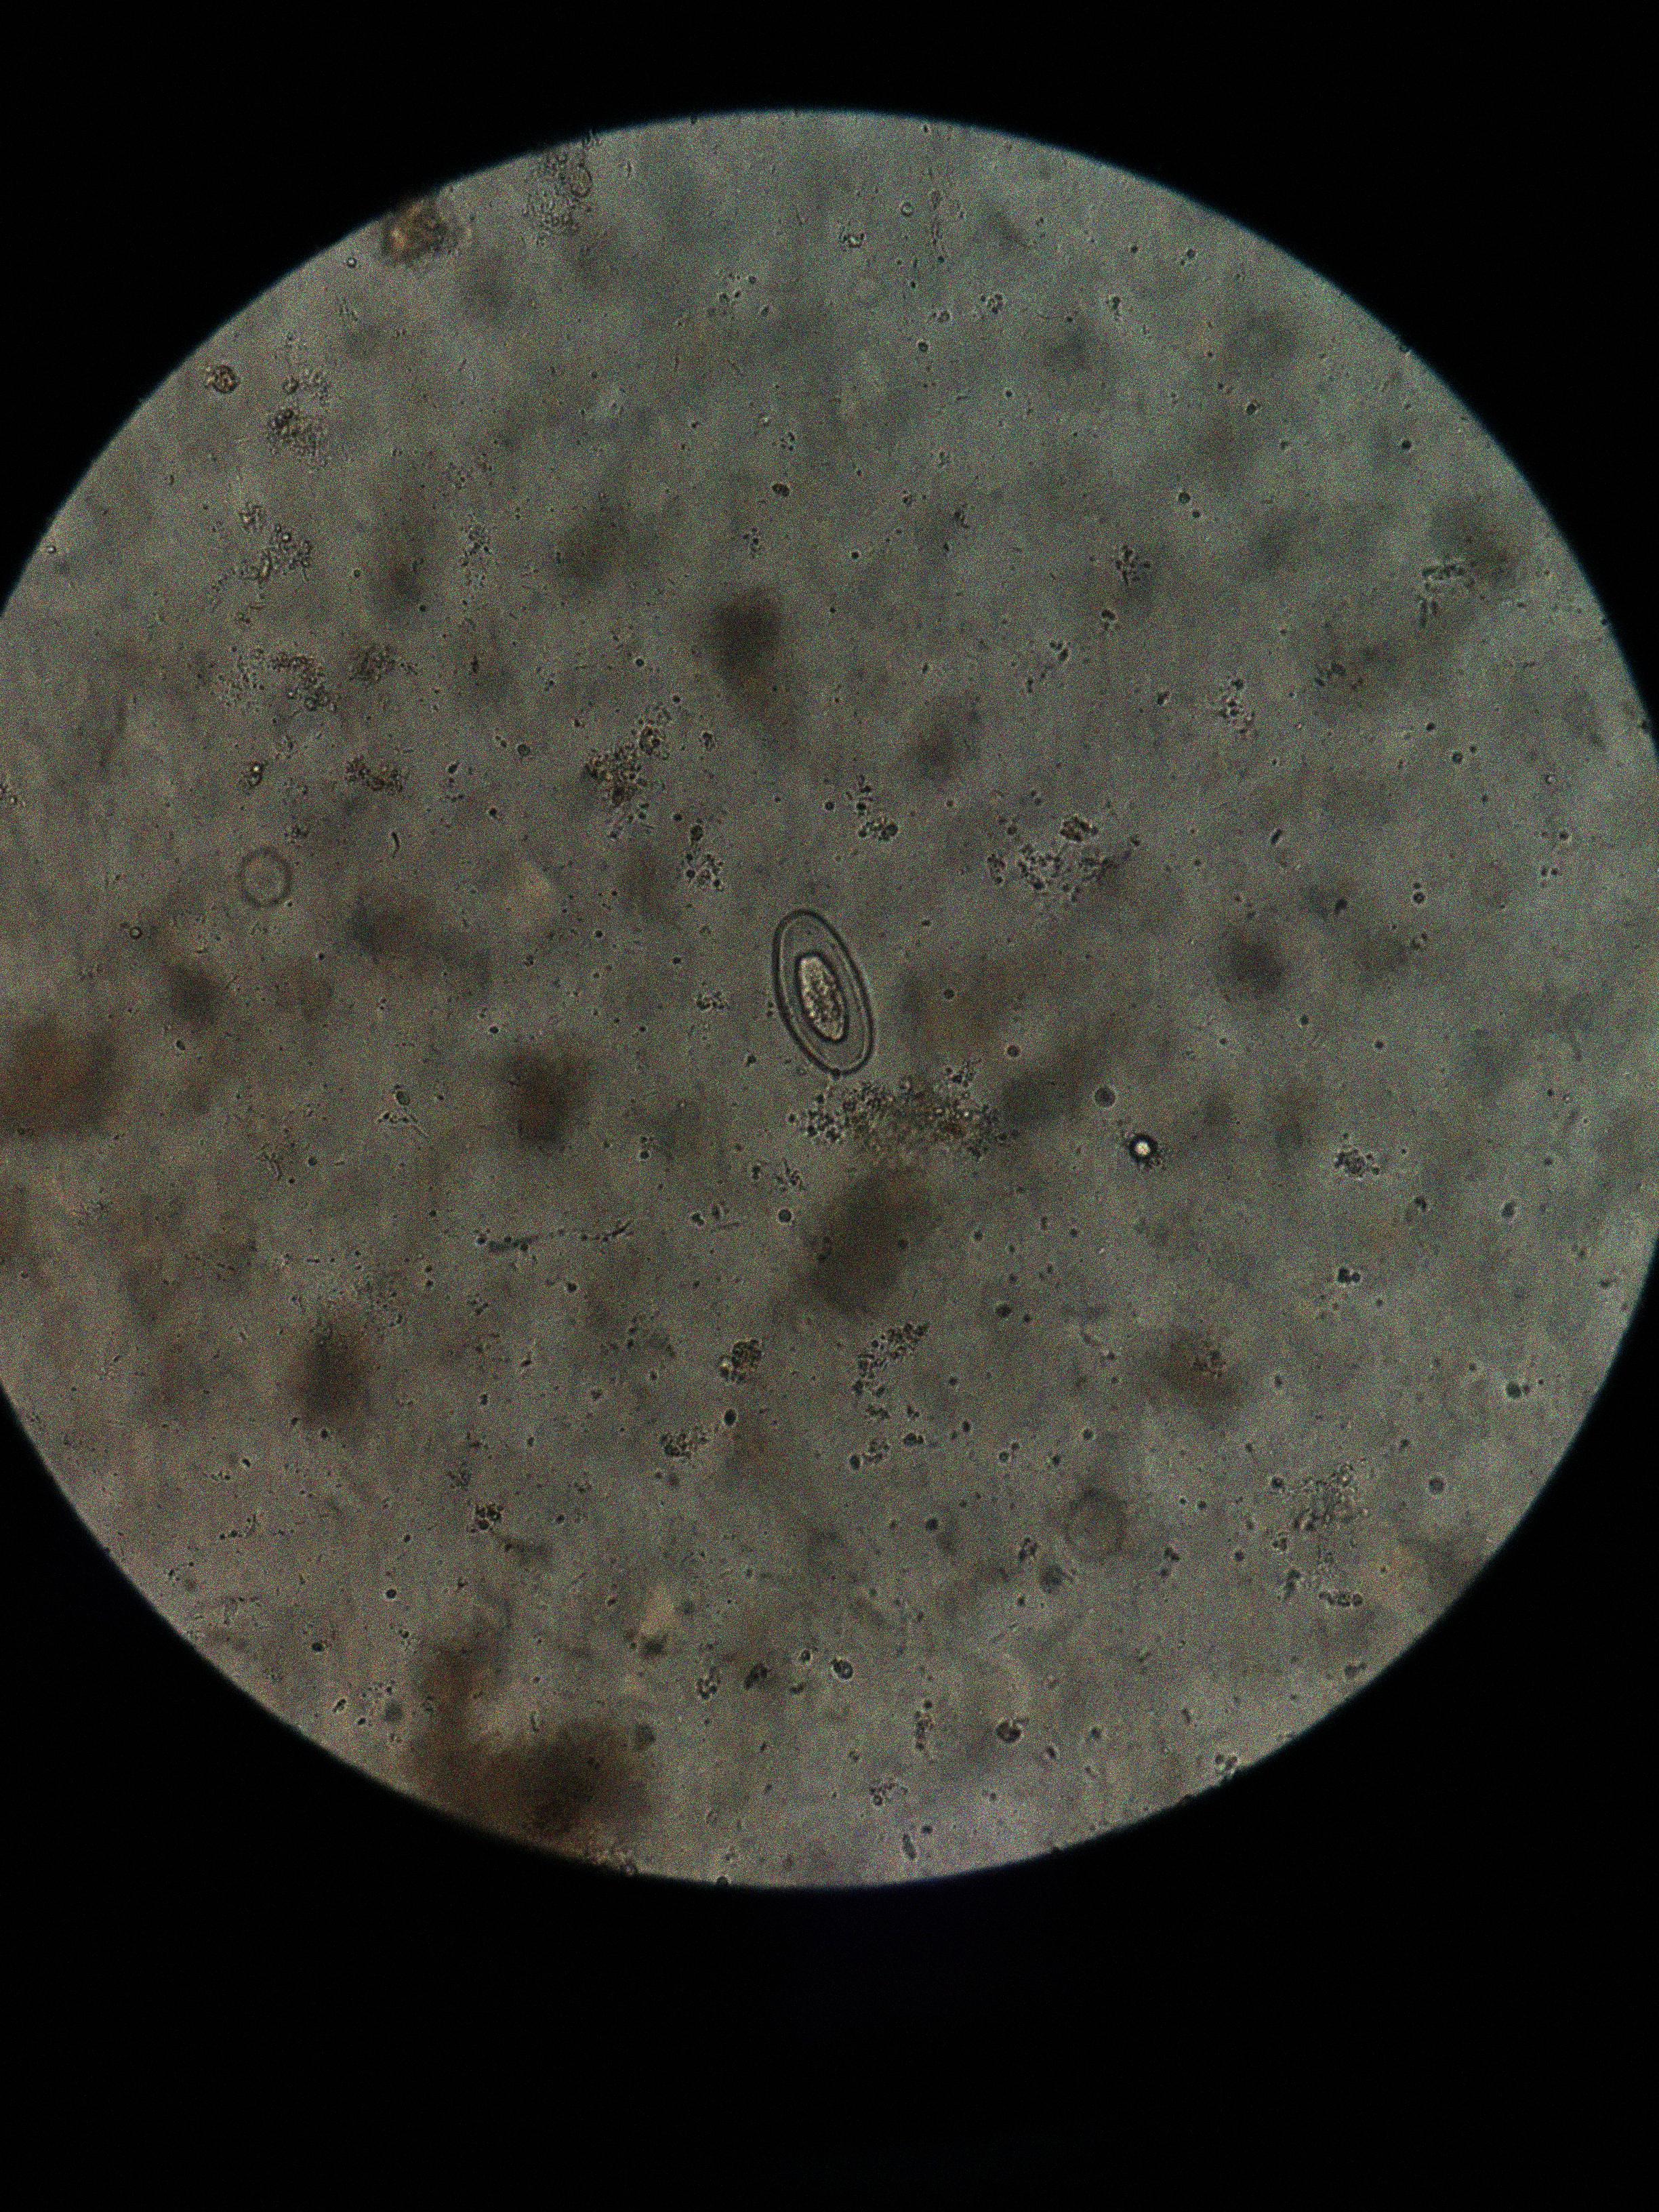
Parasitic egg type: Enterobius vermicularis